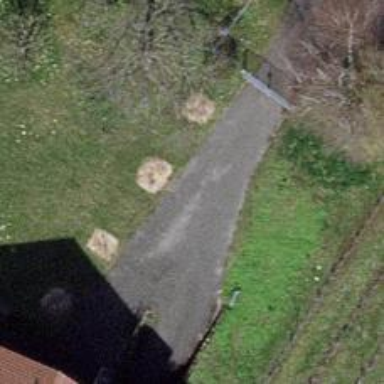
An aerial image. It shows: Driveway.